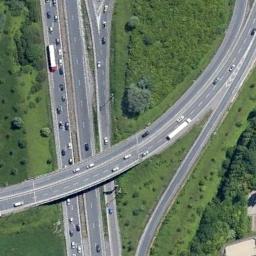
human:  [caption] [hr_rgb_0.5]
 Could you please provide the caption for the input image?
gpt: There are many trees beside the overpass .

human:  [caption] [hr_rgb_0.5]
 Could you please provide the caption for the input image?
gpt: The overpass is divided into three roads .

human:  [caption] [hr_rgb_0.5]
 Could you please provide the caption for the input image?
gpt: The overpass is next to the grass with some cars .

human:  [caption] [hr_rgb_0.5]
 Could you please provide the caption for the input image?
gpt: The overpass is over the roads on the green space .

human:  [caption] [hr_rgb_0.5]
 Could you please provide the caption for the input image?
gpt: There are many green trees and green meadows around the overpass .